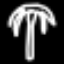
Label: palm tree